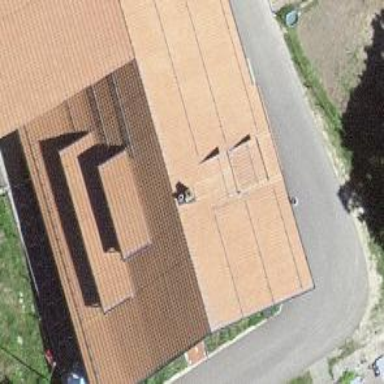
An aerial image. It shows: Restaurant.